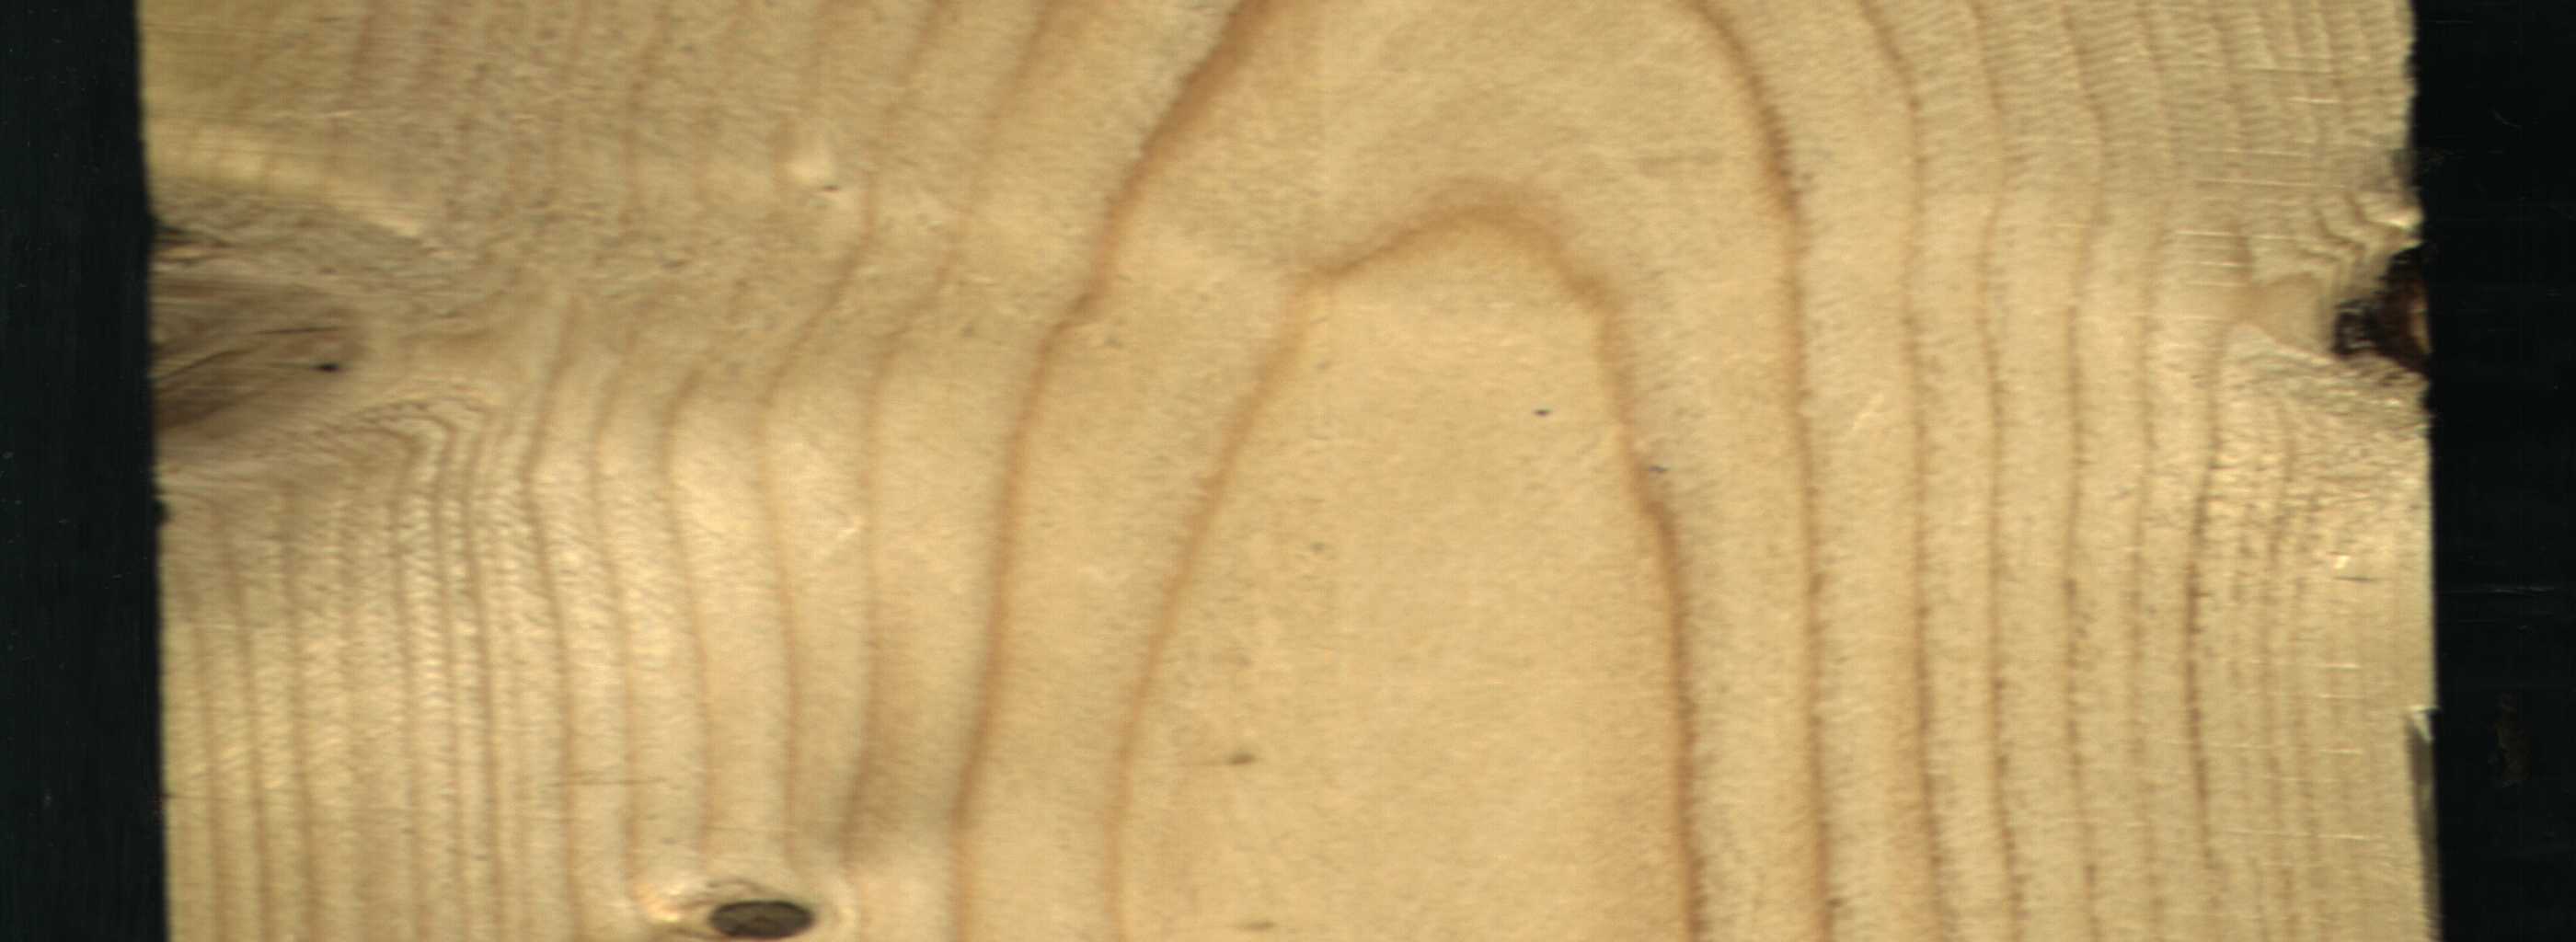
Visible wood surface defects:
Knot_missing
Dead_Knot
Live_Knot